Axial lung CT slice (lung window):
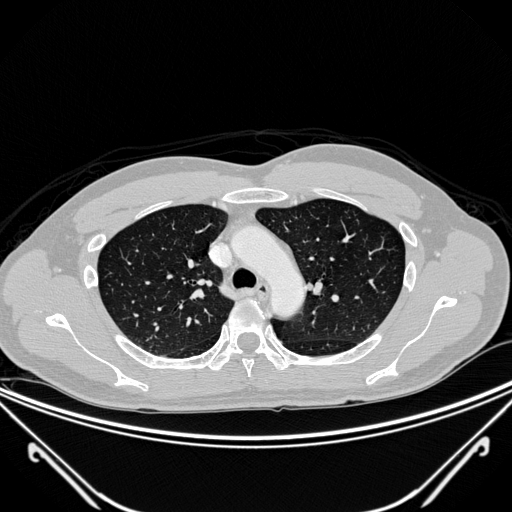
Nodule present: no